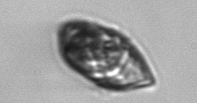
Label: Gyrodinium